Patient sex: M
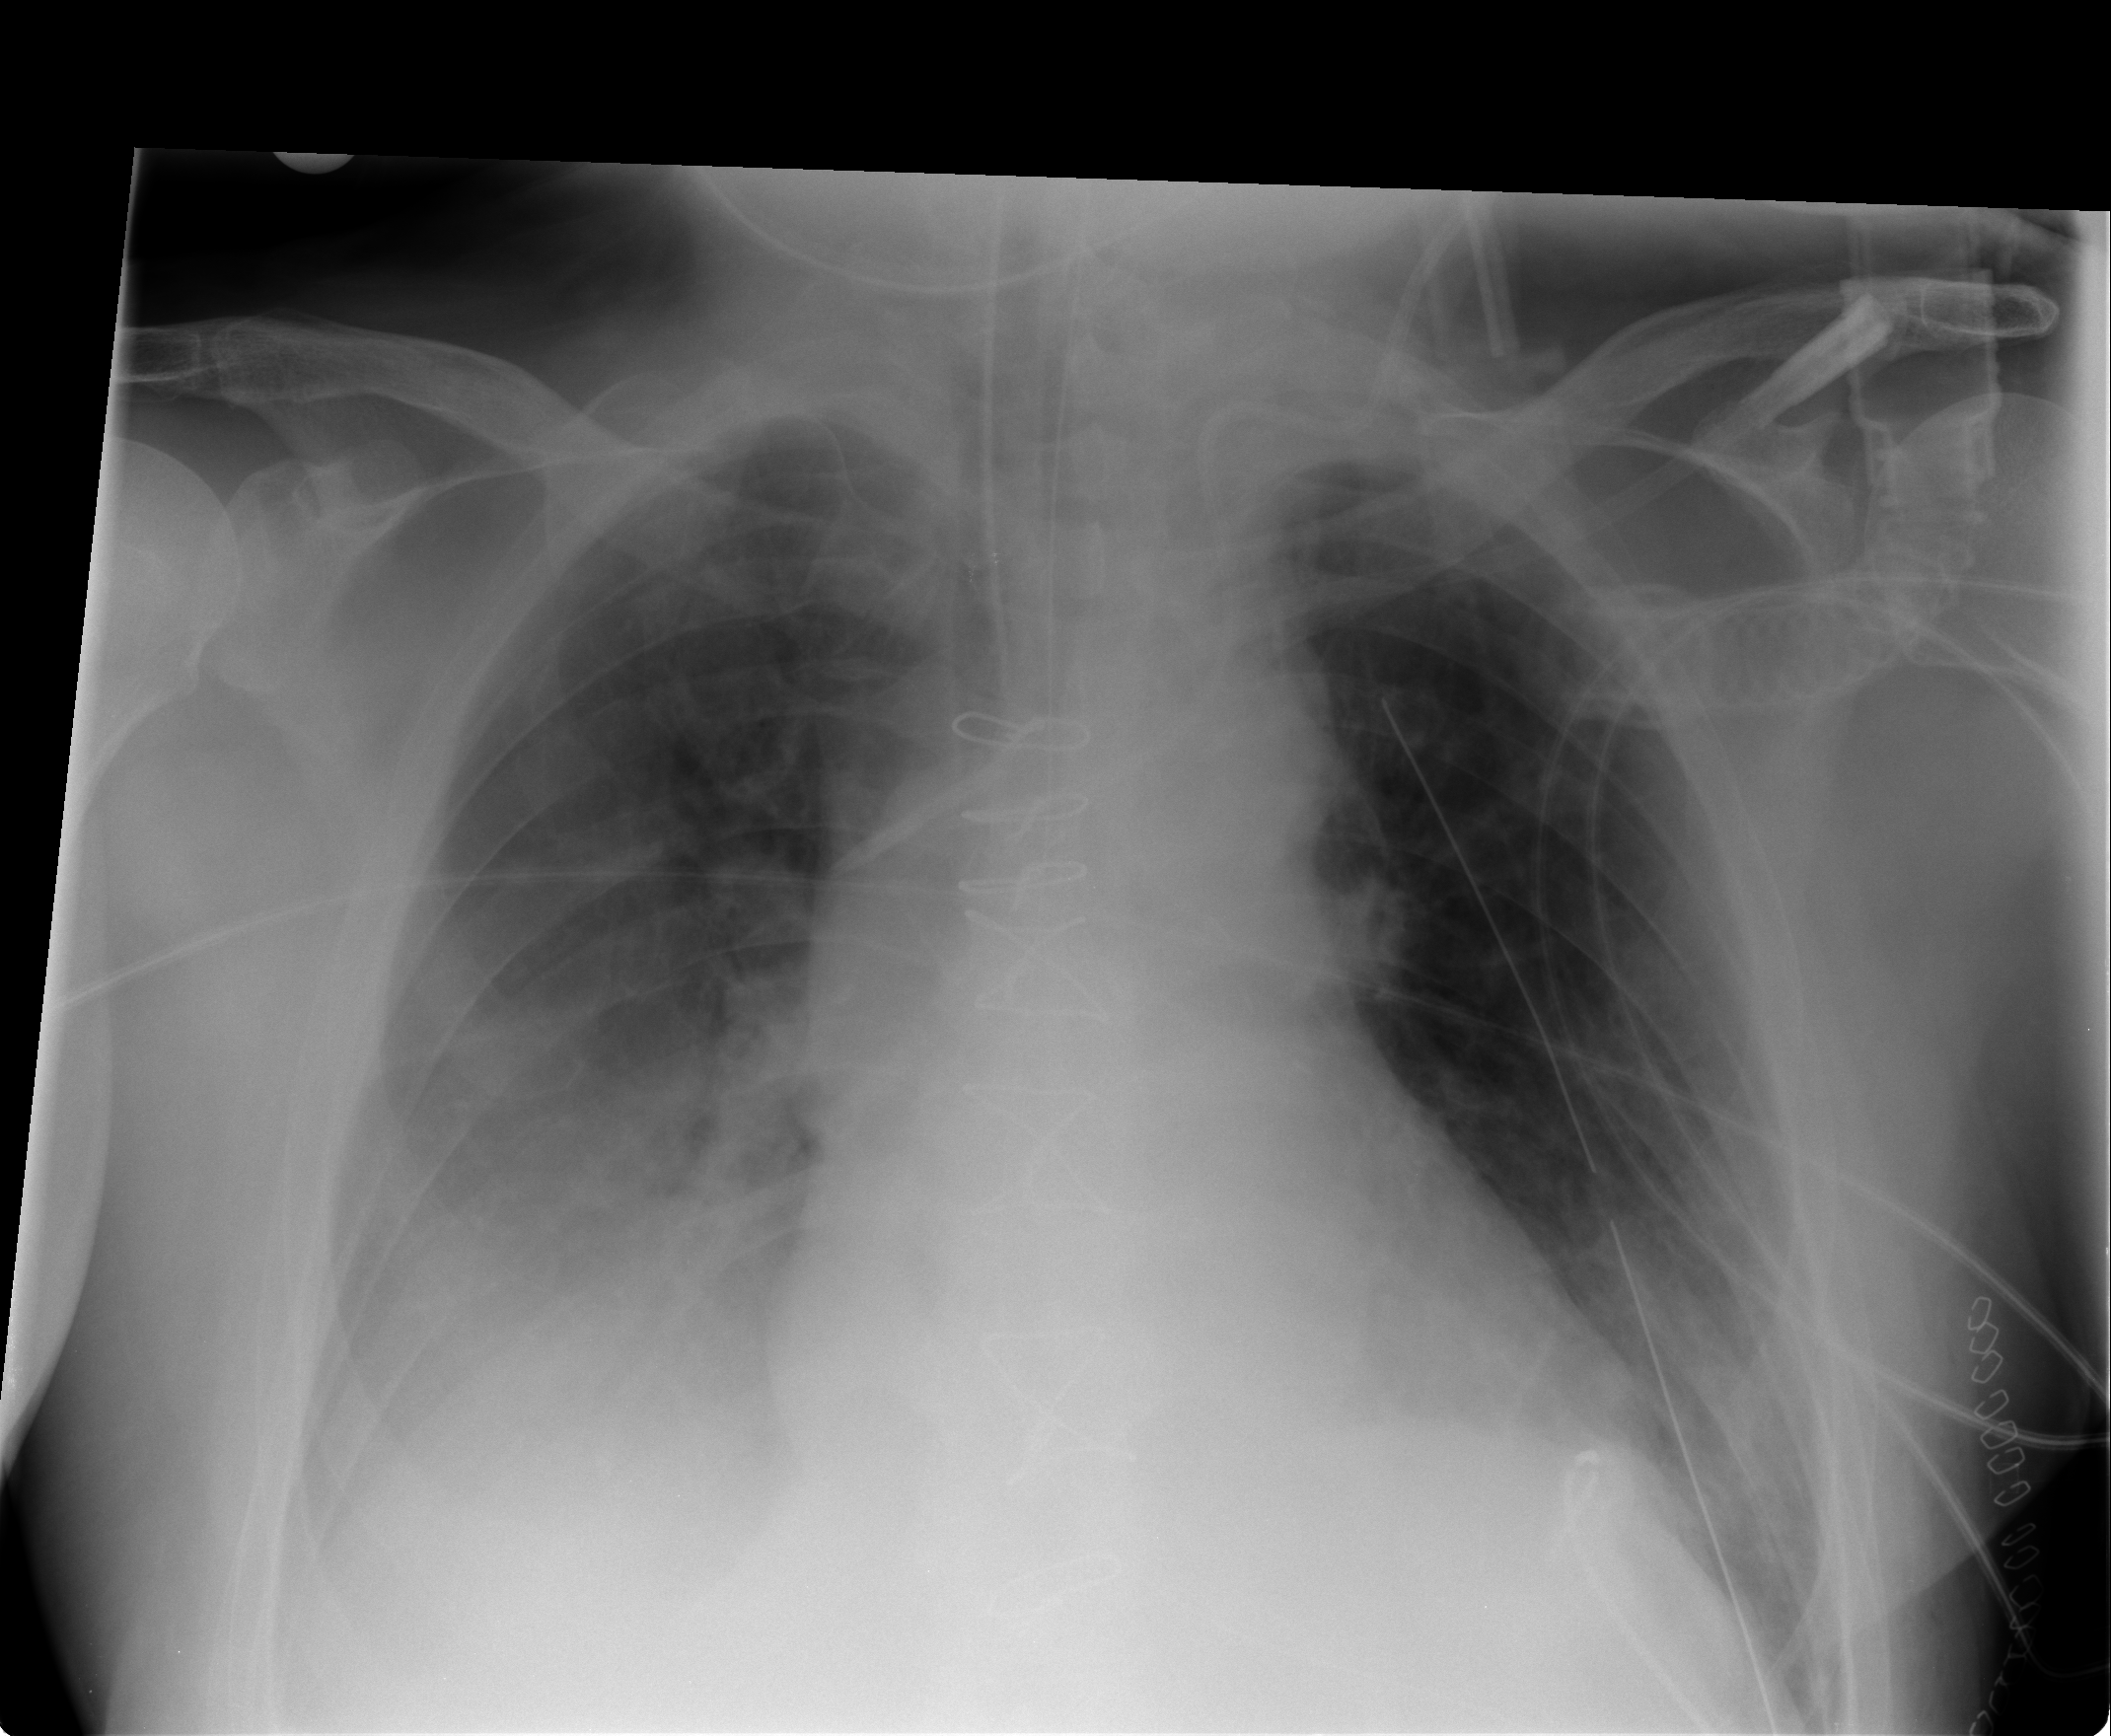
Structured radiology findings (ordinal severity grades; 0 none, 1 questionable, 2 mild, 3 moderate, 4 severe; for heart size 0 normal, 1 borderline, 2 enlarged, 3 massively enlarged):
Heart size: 2
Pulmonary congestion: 0
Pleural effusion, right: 2
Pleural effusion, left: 1
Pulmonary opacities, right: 0
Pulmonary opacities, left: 0
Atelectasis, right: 2
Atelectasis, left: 2